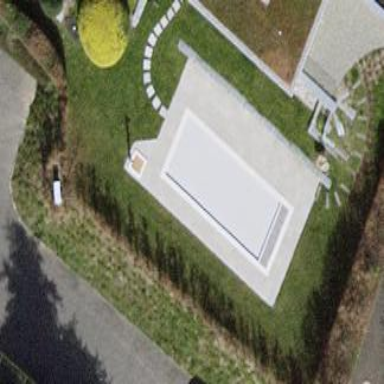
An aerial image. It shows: Swimming pool located in leisure land.